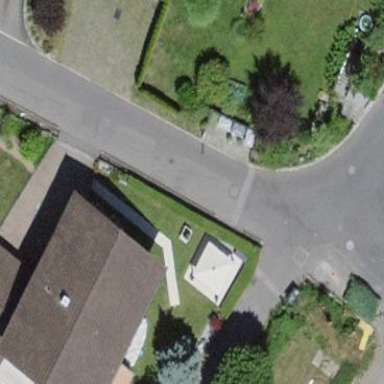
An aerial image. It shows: Detached building.